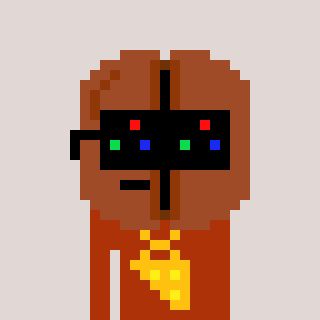
a pixel art character with square black sunglasses, a coffeebean-shaped head and a hotbrown-colored body on a warm background